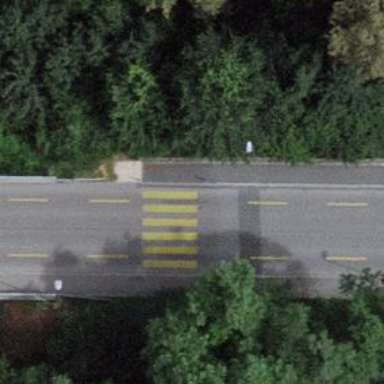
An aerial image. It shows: Uncontrolled zebra crossing on the road.